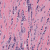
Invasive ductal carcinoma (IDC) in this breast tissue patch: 1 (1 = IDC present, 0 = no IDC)